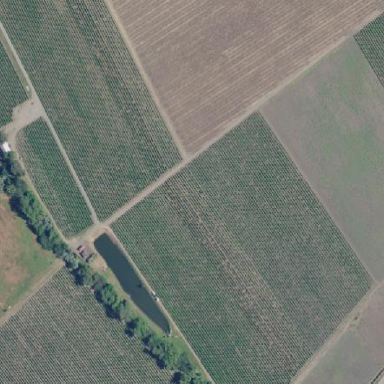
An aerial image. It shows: Vineyard with grape crops.